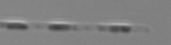
Label: Leptocylindrus